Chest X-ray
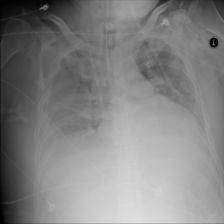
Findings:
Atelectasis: negative
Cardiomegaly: positive
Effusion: positive
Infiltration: negative
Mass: negative
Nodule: negative
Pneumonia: negative
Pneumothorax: negative
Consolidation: negative
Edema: negative
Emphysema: negative
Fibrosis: negative
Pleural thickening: negative
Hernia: negative